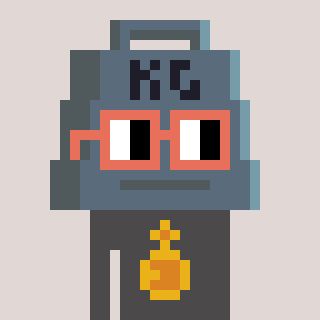
a pixel art character with square orange glasses, a weight-shaped head and a grayscale-colored body on a warm background